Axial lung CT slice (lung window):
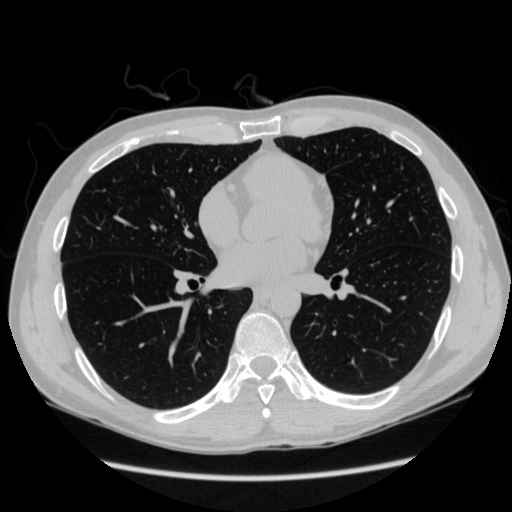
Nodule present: no